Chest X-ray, PA view. Patient: 66 years old, sex F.
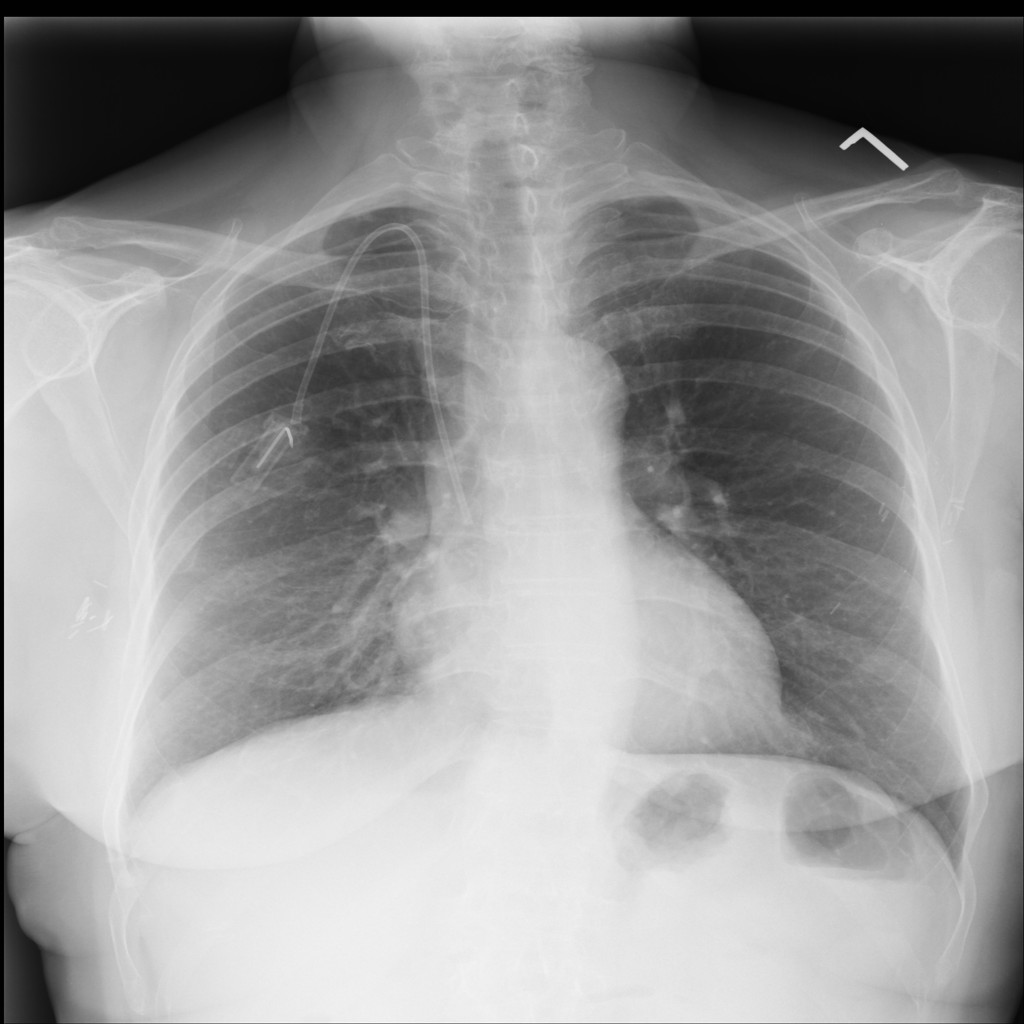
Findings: No Finding